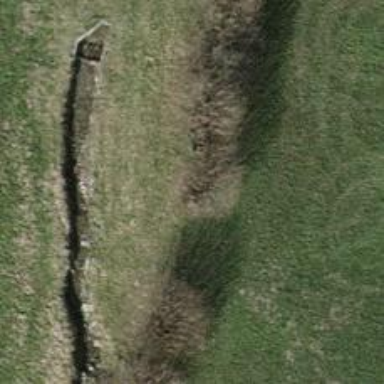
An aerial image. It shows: Hedge barrier.